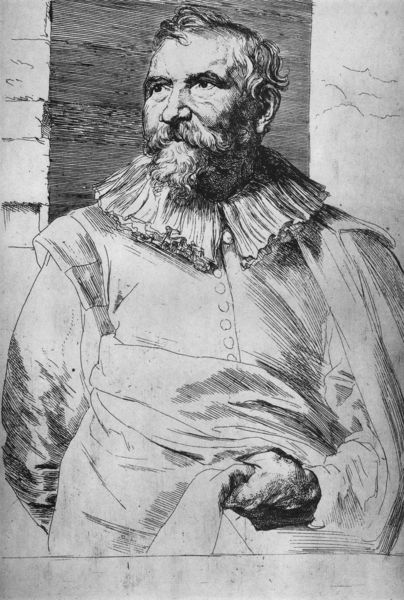
Titel: Portrait Adam van Noort aus der “Iconographia” von Anthony van Dyck
Künstler: Anthony van Dyck
Schlagwörter: hand, mann, schatten, weiß, fenster, licht, mund, nase, ohr, schwarz, zeichnung, bart, hemd, arm, augen, barock, gesicht, kragen, portrait, porträt, gewand, haare, locken, ohren, schattierung, deutsch, wange, knöpfe, schwarz weiss, bleistift, niederländisch, kunst, spitzbart, portät, knöpf, 17. jahrhundert, hochforamt, schwazr weiß, mandtel, fensterdurchbruch